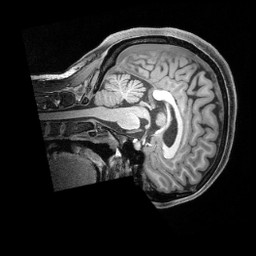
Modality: T1w
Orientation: sagittal
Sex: female
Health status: ill
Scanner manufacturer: siemens
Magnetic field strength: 3 T
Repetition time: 2.4 s
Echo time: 0.00201 s